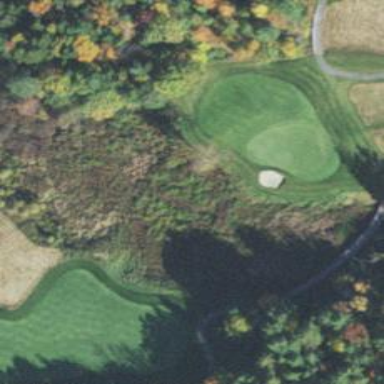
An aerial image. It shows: Golf hole.